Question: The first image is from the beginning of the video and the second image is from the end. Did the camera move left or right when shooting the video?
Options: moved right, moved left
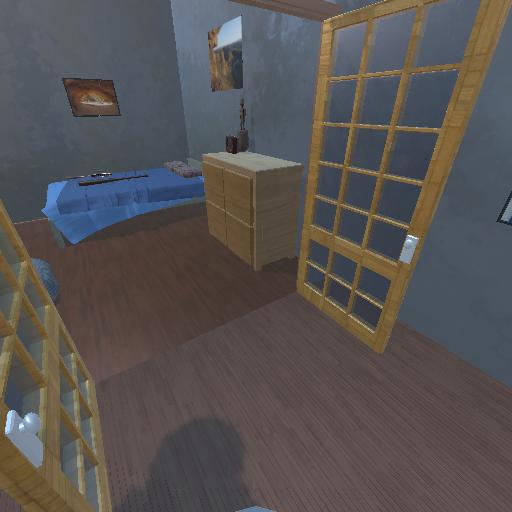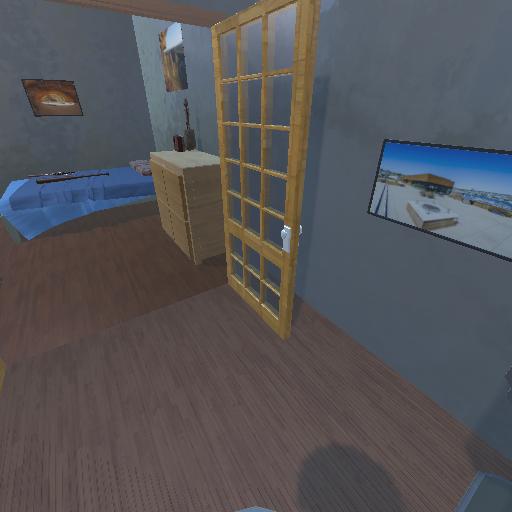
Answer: moved right